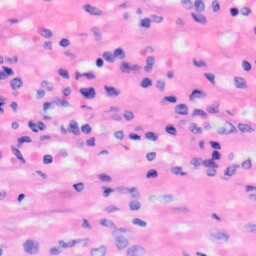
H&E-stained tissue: Liver